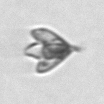
Label: Pyramimonas_longicauda